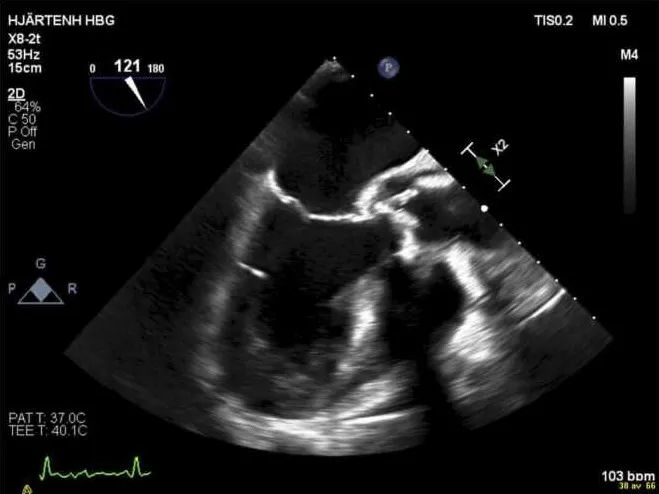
Transesophageal echocardiography of the patient on day 18 of hospitalization.
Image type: radiology (ultrasound)